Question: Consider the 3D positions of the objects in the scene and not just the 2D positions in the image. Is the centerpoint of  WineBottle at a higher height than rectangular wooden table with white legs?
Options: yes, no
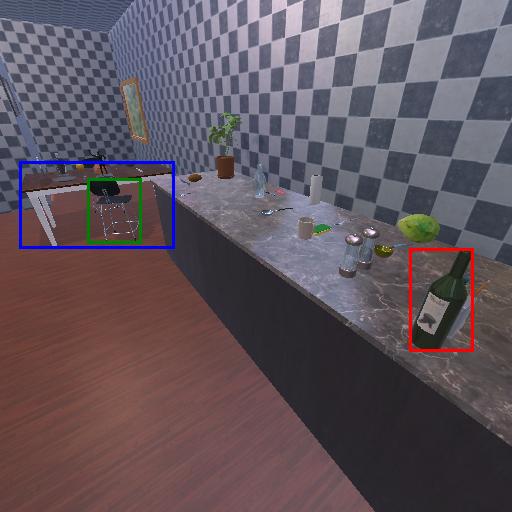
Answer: yes